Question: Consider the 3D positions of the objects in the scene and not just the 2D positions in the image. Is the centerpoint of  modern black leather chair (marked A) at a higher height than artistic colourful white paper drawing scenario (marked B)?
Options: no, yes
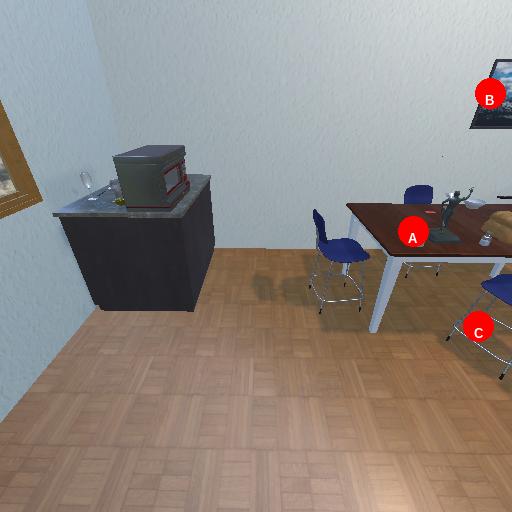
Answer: no